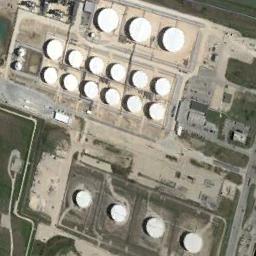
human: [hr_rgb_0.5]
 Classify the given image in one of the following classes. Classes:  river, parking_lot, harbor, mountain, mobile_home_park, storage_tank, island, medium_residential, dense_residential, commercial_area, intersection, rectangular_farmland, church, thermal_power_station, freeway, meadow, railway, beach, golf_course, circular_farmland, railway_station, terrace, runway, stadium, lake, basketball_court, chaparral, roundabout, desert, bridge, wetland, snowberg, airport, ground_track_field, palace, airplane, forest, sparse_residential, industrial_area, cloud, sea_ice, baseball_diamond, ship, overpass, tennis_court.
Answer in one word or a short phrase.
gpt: storage_tank